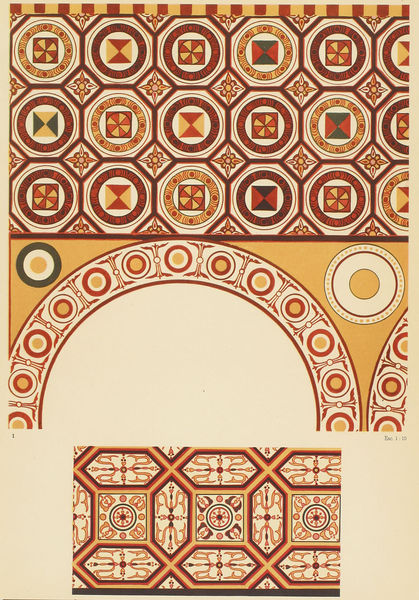
Titel: San Salvador de Valdediós
Standort: Villaviciosa (EU - E - Asturien)
Schlagwörter: weiß, gelb, grün, ocker, braun, bunt, grau, orange, symbol, rot, beige, muster, ornament, teppich, architektur, decke, england, kreis, rund, farbig, bogen, fahne, formen, grafik, fabrik, detail, symmetrie, stern, druck, grafisch, fliesen, kreise, kacheln, mosaik, entwurf, intarsien, halbkreis, quadrate, geometrisch, rauten, konstruktion, plan, quadrat, achteck, symbole, romanisch, keltisch, oden, byzanz, byzantinisch, irisch, hexagon, octagon, arabic, arabik